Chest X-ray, AP view. Patient: 27 years old, sex M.
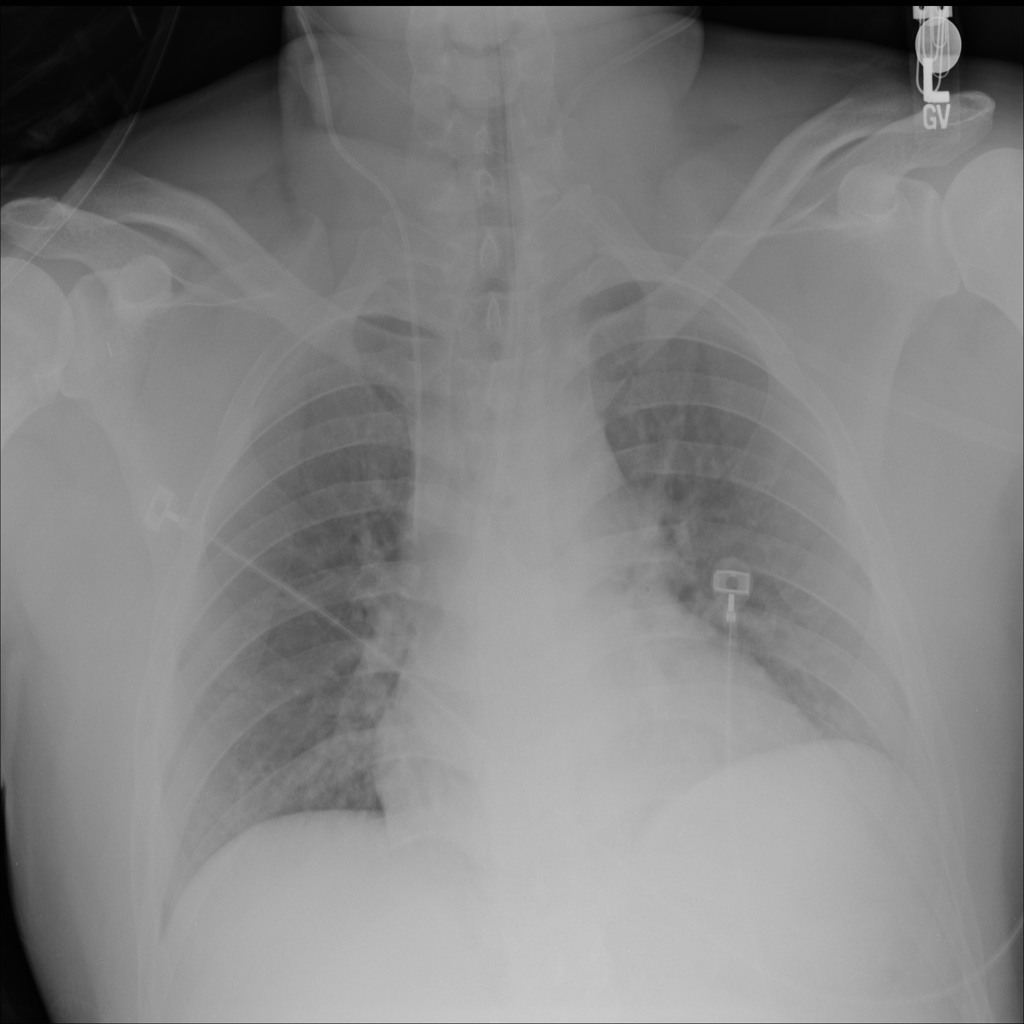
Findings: No Finding